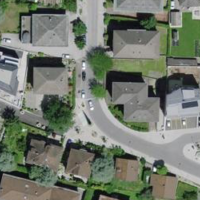
EUNIS habitat code: 54
Species observed at this site:
Impatiens balfourii